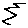
Label: zigzag